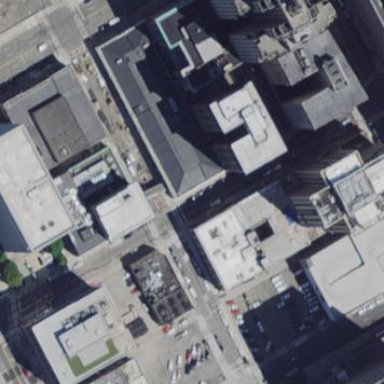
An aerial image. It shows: Building.